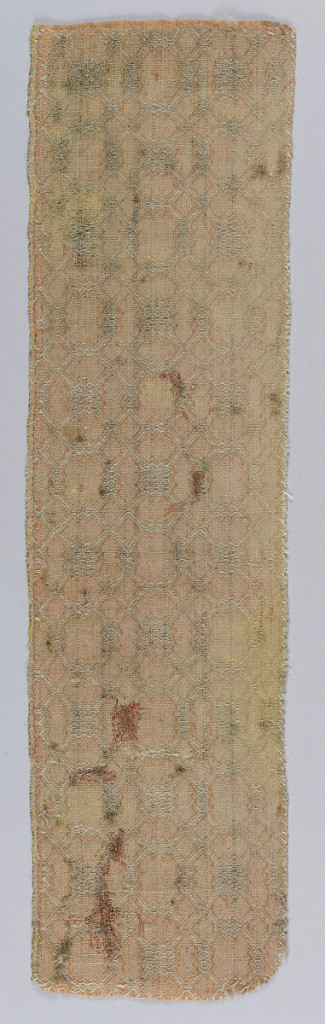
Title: Fragment
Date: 17th century
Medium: wool Technique: float patterned plain weave
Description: All-over geometrical pattern in rose and grey.